Question: Ive got a container div with overflow:scroll;. It contains a tiled background div (width:100%; height: 100%;) with lots of draggable divs over the top.
When the draggable divs make the container div overflow, how do I get the tiled background to cover the overflow as well?

Thanks!
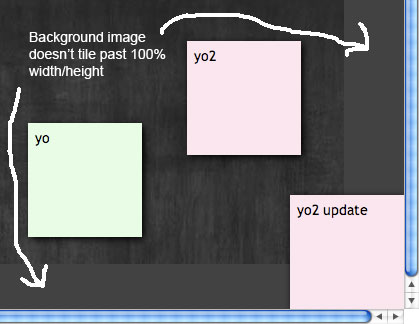
Answer: As @schellmax suggested in the comments, the obvious solution would seem to be to apply the background-image to the container div, instead of another div inside that. That would be the most elegant solution.
If that's not a possibility, such as when you want to use a transparent repeating background-image over the container div's background, then you might try not specifying a specific width on the inner 'div' ('width: auto' or 'width: inherit'). Then, for the height, you may try 'height: inherit'. If that doesn't work (I haven't tested it), perhaps a javascript solution is in order - although still, I'd rather go with what I said in the first paragraph.